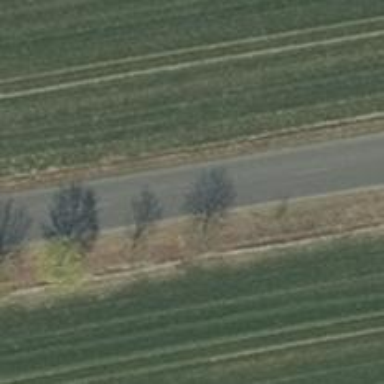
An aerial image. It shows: Row of deciduous broadleaved trees.